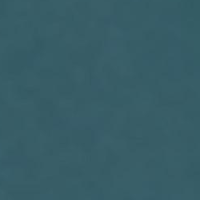
EUNIS habitat code: 14
Species observed at this site:
Perca fluviatilis